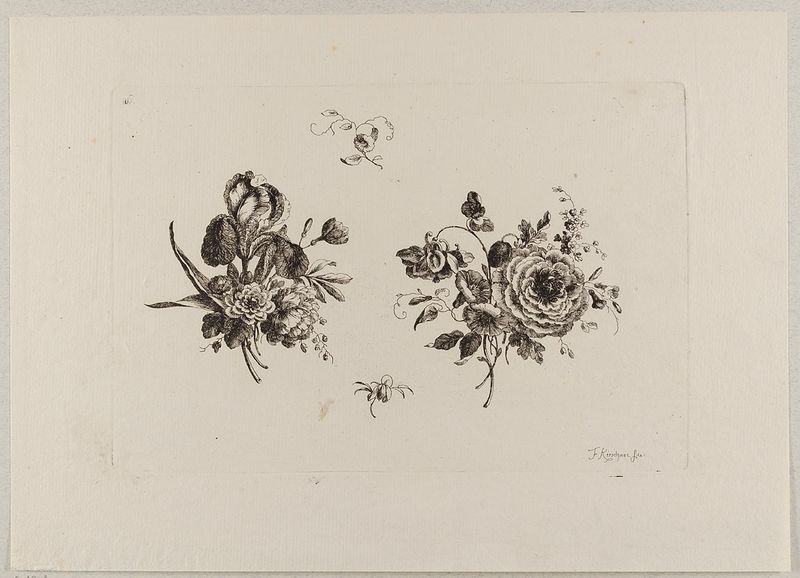
Titel: Zwei kleine Blumensträuße, Blatt 26 aus der Folge 'VII. Cahier de Fleurs Inventes Dessines et Gravees par F. Kirschner à Paris rue St. Ursule'
Künstler: Friedrich Kirschner
Standort: Hamburg
Institution: Museum für Kunst und Gewerbe Hamburg
Schlagwörter: blätter, blumen, zeichnung, blüten, ranken, grafik, graphik, strauß, sträuße, fotografie, photographie, druckgraphik, druckgrafik, radierung, stich, kohlezeichnung, knospen, gebinde, federzeichnung, schnittblumen, blumensträuße, reproduktionen, druckerzeugnisse, blüte, blumenstrauß, ornamentstich, vorlageblätter